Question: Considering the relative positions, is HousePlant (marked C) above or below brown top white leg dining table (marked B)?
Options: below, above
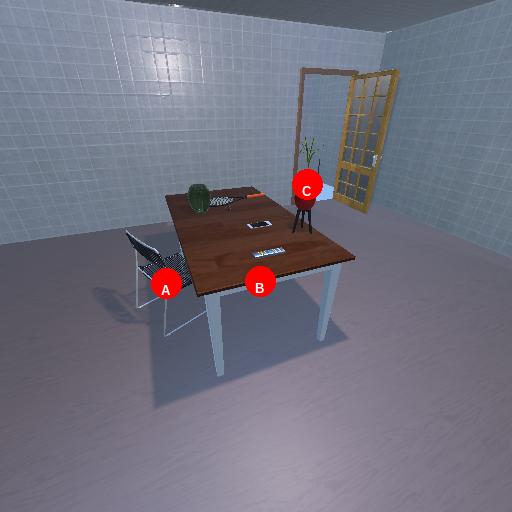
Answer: below